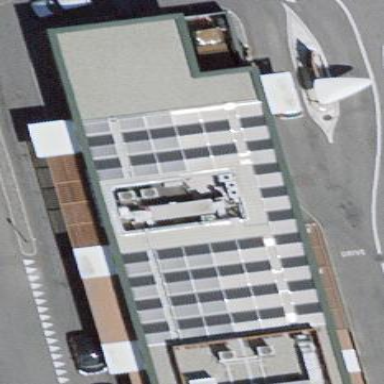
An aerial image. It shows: Fast food restaurant located in building.